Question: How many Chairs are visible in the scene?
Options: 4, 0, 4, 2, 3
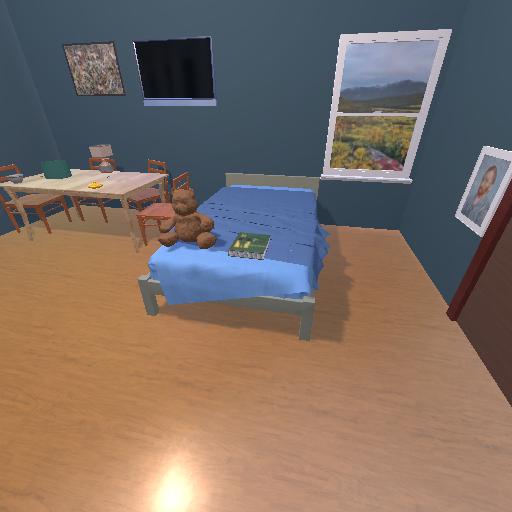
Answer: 4